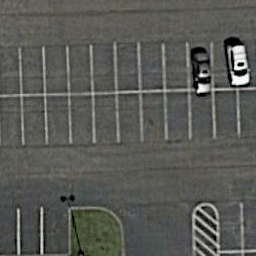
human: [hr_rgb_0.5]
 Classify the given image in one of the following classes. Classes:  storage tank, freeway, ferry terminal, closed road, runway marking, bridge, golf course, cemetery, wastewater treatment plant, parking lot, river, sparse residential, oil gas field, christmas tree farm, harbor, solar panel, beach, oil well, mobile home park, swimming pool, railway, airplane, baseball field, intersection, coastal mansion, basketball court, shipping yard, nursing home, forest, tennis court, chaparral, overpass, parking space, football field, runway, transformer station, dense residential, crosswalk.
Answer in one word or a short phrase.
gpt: parking space